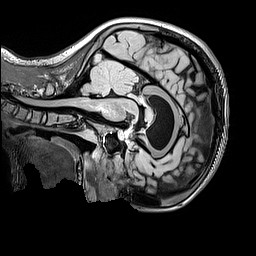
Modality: FLAIR
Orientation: sagittal
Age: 11
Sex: female
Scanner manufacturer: siemens
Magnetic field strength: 3 T
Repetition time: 5 s
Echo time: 0.388 s